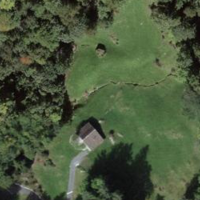
EUNIS habitat code: 41
Species observed at this site:
Parnassia palustris